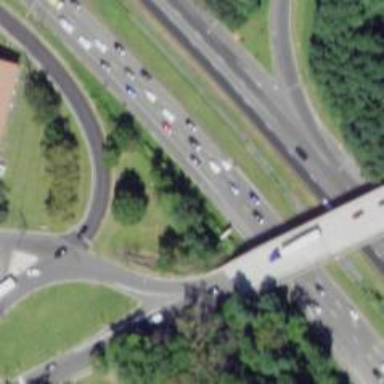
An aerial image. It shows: Urban freeway or expressway.